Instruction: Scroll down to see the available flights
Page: flights
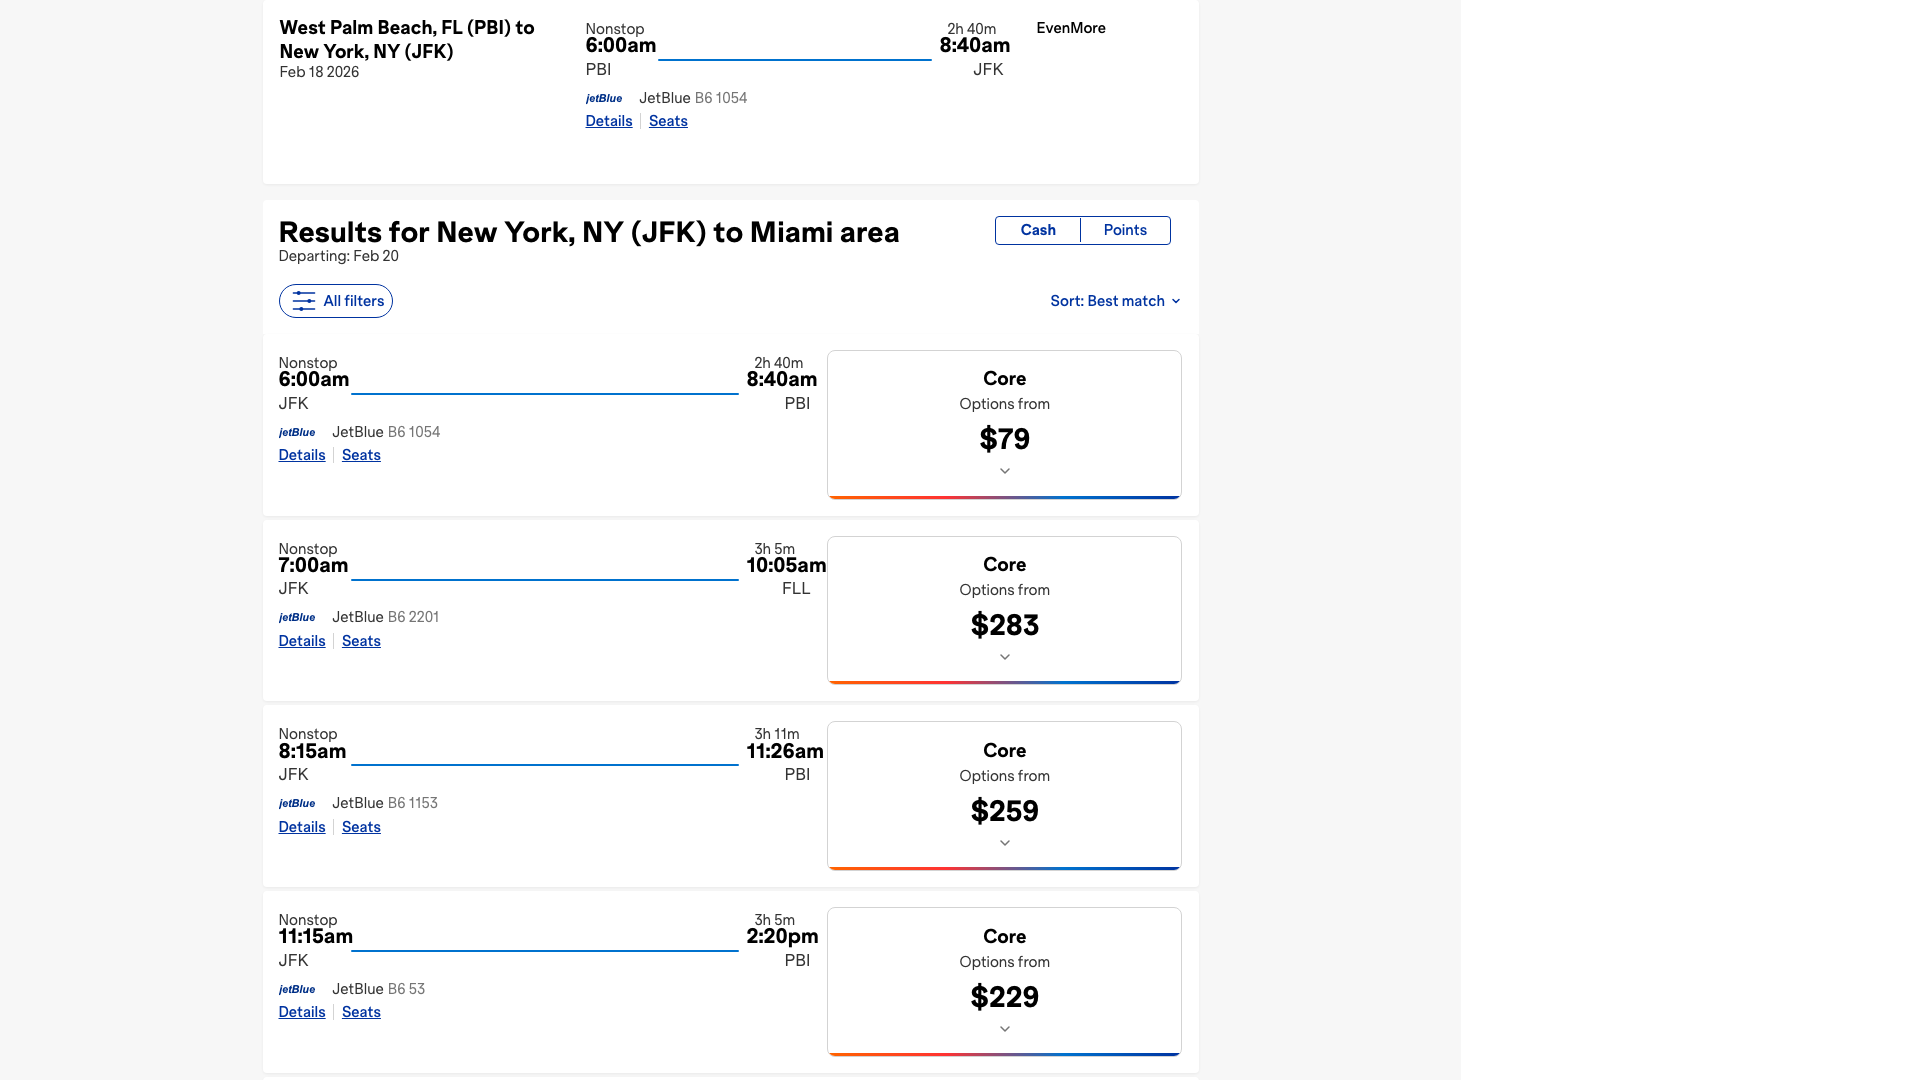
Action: scroll